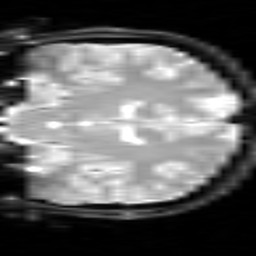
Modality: inplaneT2
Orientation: coronal
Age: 23
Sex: female